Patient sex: M
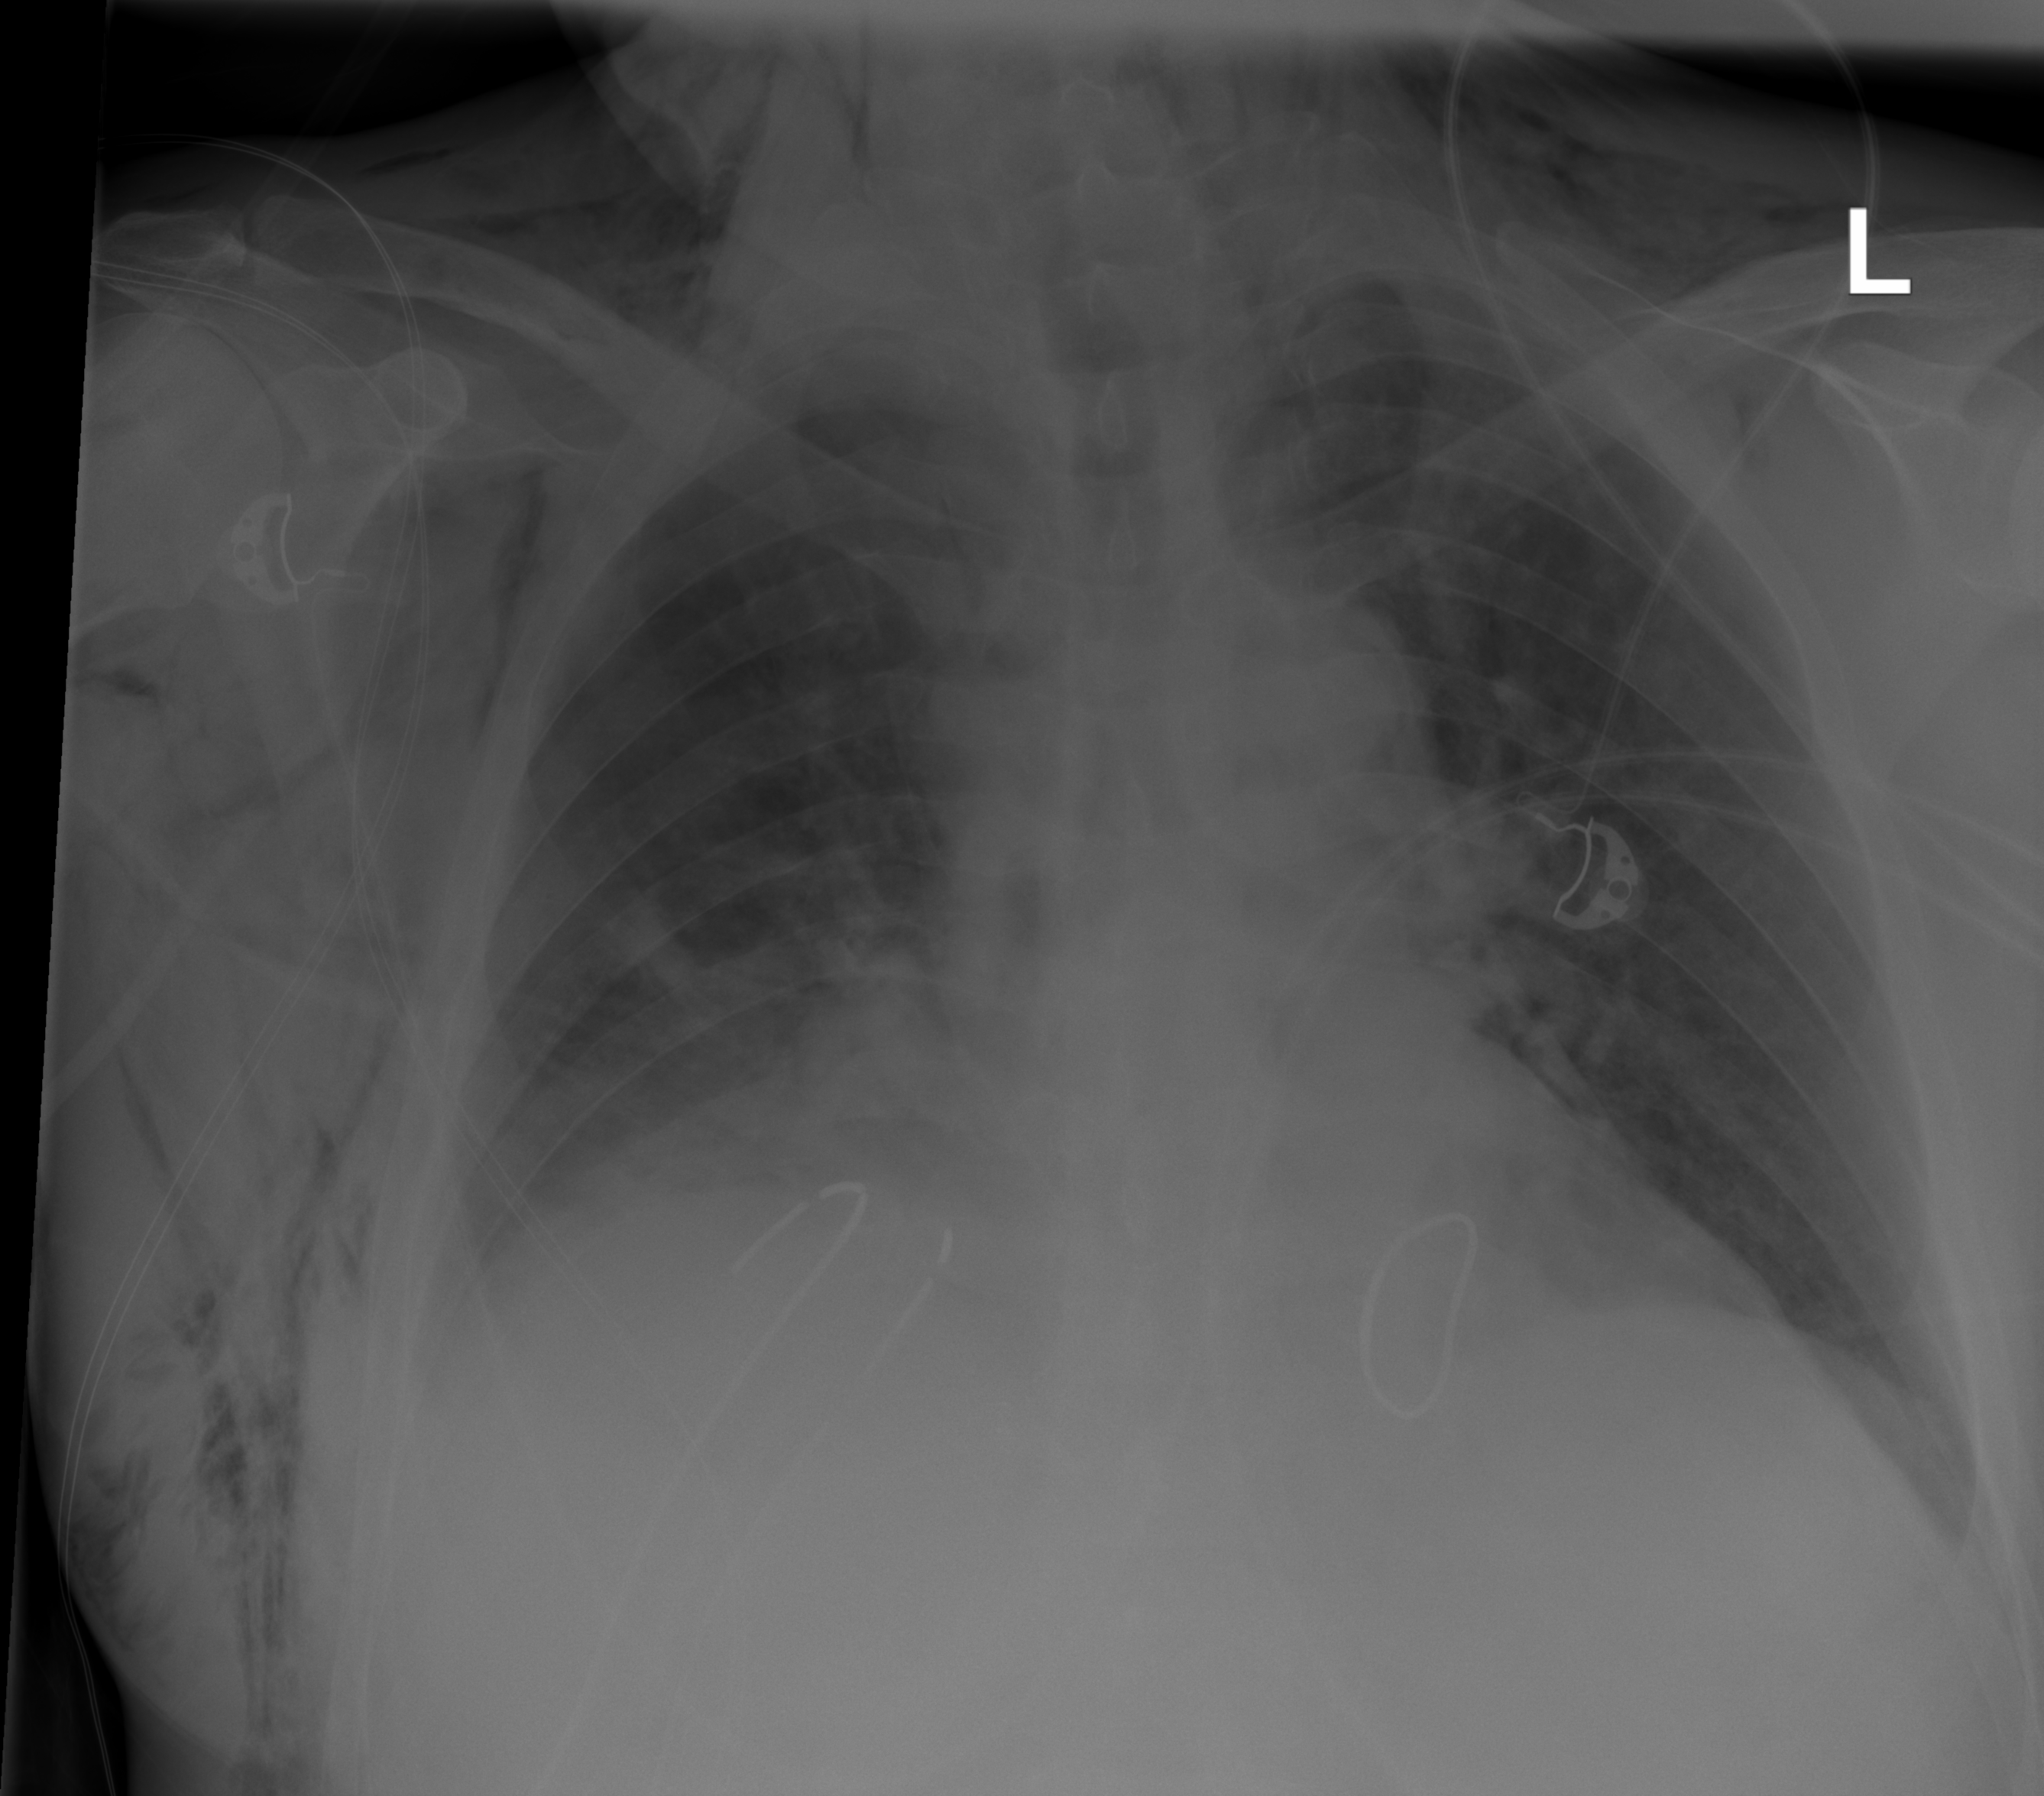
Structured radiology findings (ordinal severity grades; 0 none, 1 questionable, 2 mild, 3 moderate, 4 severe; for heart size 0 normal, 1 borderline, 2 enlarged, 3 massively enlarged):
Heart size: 2
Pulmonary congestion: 0
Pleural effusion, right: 2
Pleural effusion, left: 0
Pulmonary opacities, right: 0
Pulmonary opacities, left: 0
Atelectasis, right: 2
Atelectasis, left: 0